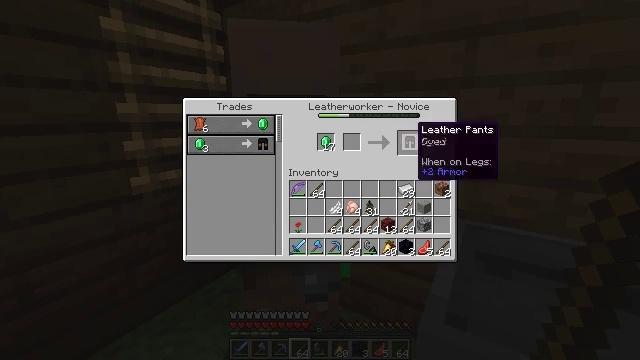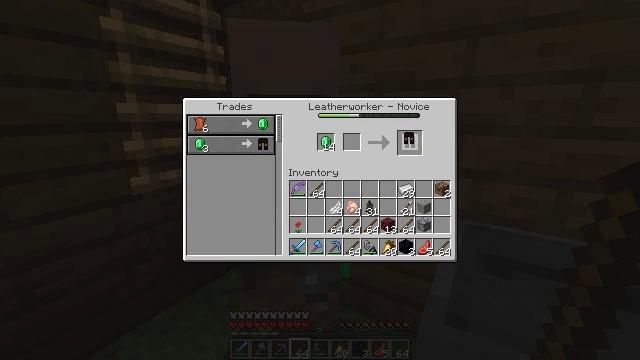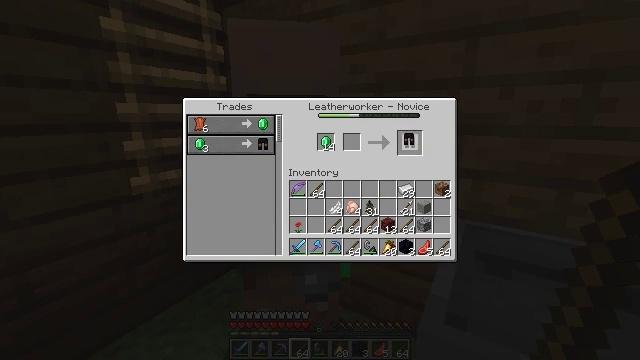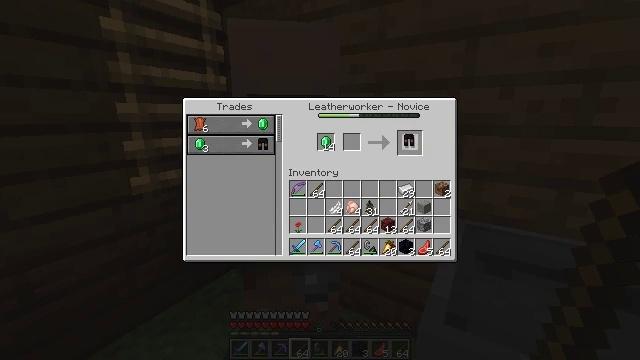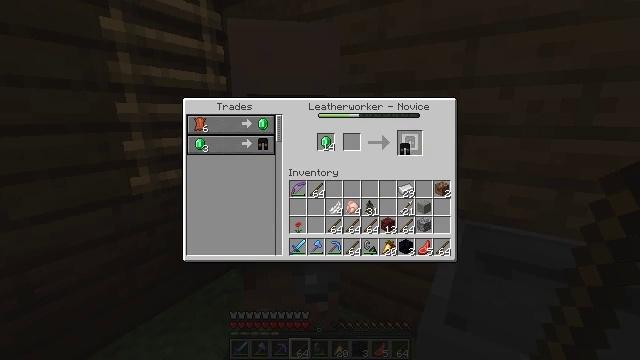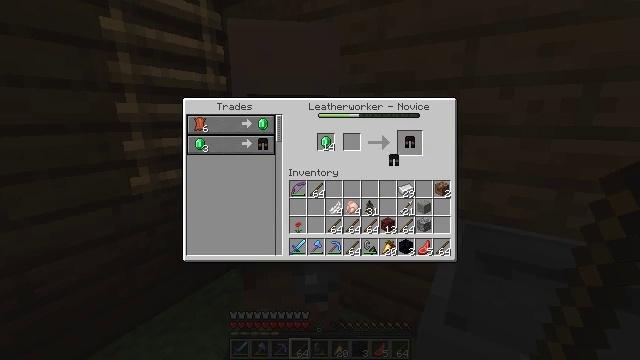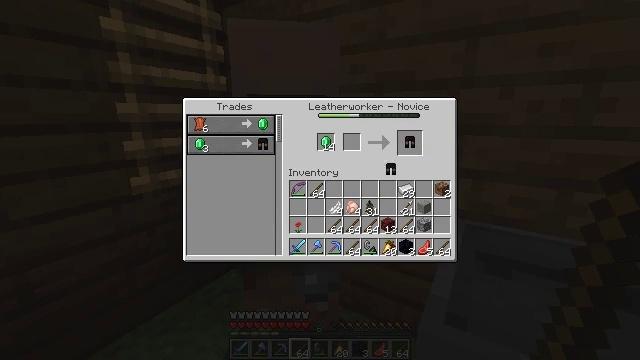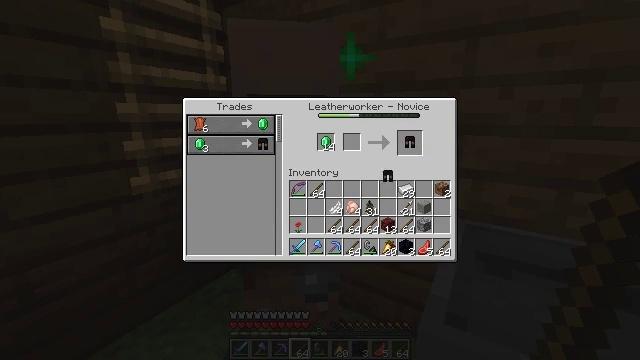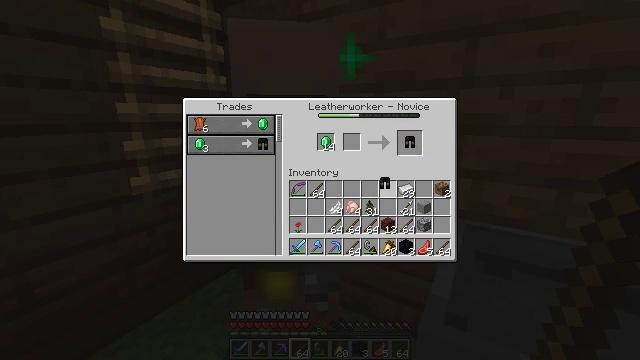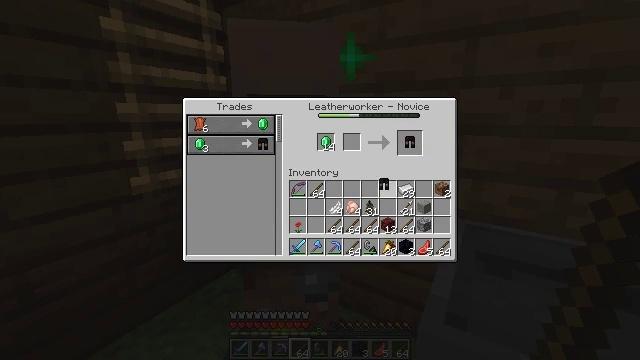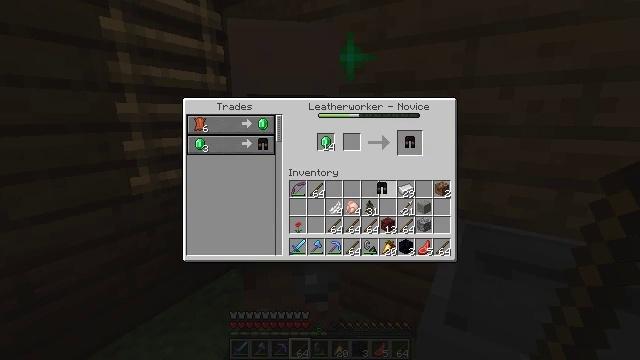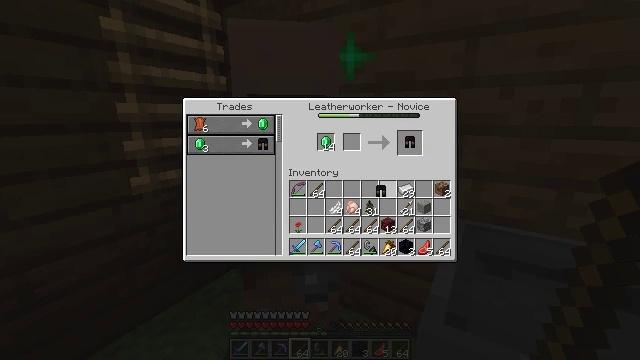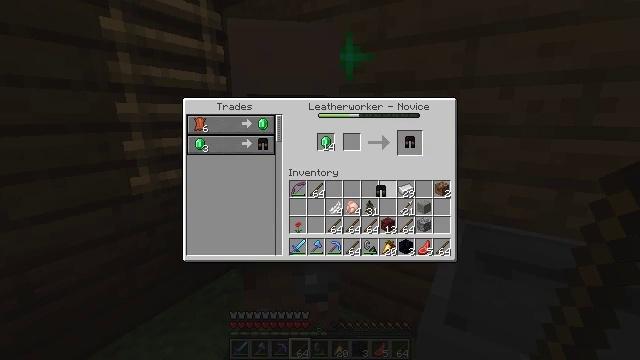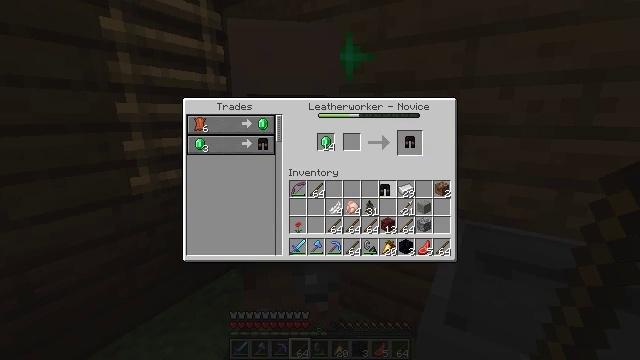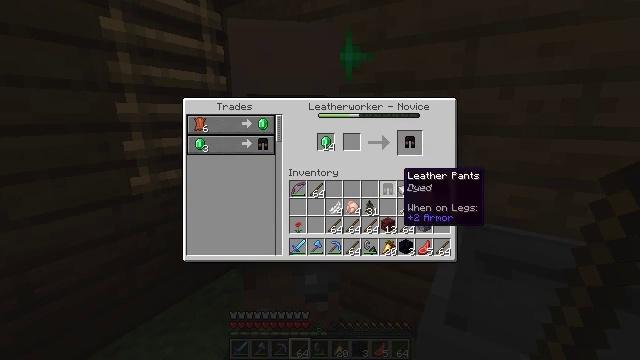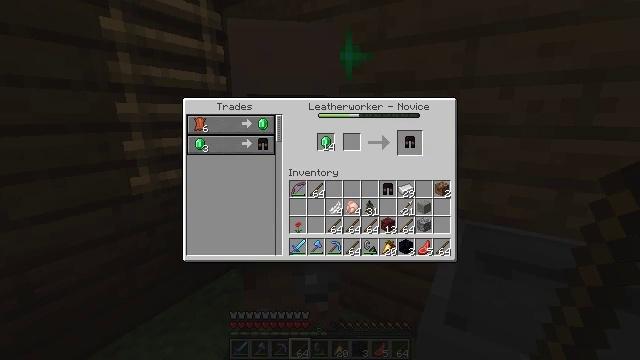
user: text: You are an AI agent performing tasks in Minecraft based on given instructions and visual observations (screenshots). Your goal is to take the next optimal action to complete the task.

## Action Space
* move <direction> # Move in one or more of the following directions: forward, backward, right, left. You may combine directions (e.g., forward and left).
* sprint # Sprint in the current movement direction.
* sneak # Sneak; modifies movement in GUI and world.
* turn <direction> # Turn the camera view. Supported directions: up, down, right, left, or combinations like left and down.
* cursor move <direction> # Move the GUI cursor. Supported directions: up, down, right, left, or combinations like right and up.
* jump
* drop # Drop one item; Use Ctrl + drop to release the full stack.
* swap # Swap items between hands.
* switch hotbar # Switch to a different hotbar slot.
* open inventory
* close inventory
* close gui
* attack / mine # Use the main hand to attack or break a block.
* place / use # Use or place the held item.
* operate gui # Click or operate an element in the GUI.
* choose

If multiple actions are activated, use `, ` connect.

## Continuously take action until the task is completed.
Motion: motion action
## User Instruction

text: Use leather in the crafting table to make leather leggings.
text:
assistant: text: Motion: operate gui
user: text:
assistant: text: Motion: operate gui
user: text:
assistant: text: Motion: operate gui
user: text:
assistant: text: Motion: cursor move down
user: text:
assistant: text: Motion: cursor move left and down
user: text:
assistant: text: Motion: cursor move down
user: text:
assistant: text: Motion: cursor move down
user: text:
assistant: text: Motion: cursor move down
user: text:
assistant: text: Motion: no_op
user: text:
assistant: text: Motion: no_op
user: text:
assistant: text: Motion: operate gui
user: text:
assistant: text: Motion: operate gui
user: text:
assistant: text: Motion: operate gui
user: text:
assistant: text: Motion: cursor move right
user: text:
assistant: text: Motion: cursor move up
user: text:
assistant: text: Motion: cursor move up
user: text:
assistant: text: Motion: cursor move up
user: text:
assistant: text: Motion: no_op
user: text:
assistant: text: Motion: no_op
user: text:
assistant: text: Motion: no_op
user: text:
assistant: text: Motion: no_op
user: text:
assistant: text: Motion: no_op
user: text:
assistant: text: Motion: operate gui
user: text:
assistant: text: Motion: operate gui
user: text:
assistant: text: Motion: cursor move left and down
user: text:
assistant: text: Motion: cursor move left and down
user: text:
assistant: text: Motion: cursor move down
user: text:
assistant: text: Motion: no_op
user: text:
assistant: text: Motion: no_op
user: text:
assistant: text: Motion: no_op